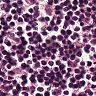
Metastatic tissue present: no